Question: I have a UINavigationController that pushes on another UIViewController. In this UIViewController I am going to show a UITableView when in portrait mode and another view in landscape mode.
Therefore in my viewDidLoad I am creating UIView and then adding 2 ViewControllers to this. My problem is that when it loads up I get the following white margin at the top.

I think this is because of (in my Step 3 below ) the
'''
CGRect appFrame = [[UIScreen mainScreen] applicationFrame];
[[self view] setFrame:appFrame];
'''
is not returning the full screen, minus the navigation bar. Is this right? If so how can I make it return the full size so there is no white margin?
'''
- (void)viewDidLoad
{
[super viewDidLoad];
// Step 1 - Set up the tableDataView for vertical layout
TableDataViewController *tableController = [[TableDataViewController alloc] init];
self.tableDataViewController = tableController;
[tableController release];
// Step 2 - Set up the graphView for horizontal layout
GraphViewController *graphController = [[GraphViewController alloc]
initWithNibName:@"GraphViewController" bundle:nil];
self.graphViewController = graphController;
[graphController release];
// Step 3 - Get the screen size
CGRect appFrame = [[UIScreen mainScreen] applicationFrame];
[[self view] setFrame:appFrame];
// Step 4 - Add the vertical view to the containerView
// and then add the containerView to this controller
containerView = [[[UIView alloc] initWithFrame:appFrame] autorelease];
[[self view] addSubview:containerView];
[containerView addSubview:[tableDataViewController view]];
// Step 5 - Add to the active view so we can test for it later
activeView = [tableDataViewController view];
}
'''
Many thanks
Mike
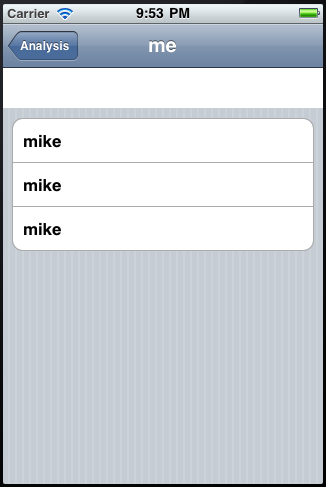
Answer: I think you have an issue with your frame offsets. With the navigation bar enabled the rect you get in appFrame has a y offset of 44.f (the navigation bar's height) - check with NSLog and see if that's true.
Because you are setting the frame of a view that will be placed at the origin it should have x and y origins set to zero. You can do this in a safer manner by checking
'''
CGFloat navHeight = navController.navigationBarHidden ? 0 :
navController.navigationBar.frame.size.height;
'''
In fact I think using the bounds property of [UIScreen mainScreen] may be a better overall solution. It will come with the origin and size set correctly and you shouldn't need to check the presence of the navigation bar.
Check what's going on:
'''
CGRect screenBounds = [[UIScreen mainScreen] bounds]
NSLog(@"%@", NSStringFromCGRect(screenBounds));
CGRect screenFrame = [[UIScreen mainScreen] applicationFrame]
NSLog(@"%@", NSStringFromCGRect(screenFrame));
'''